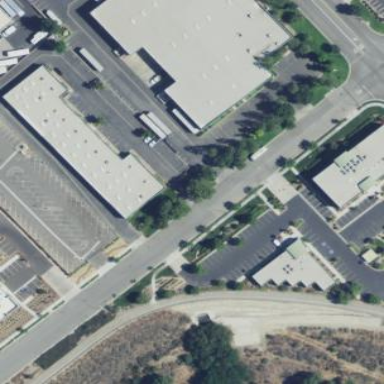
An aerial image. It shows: Industrial building.